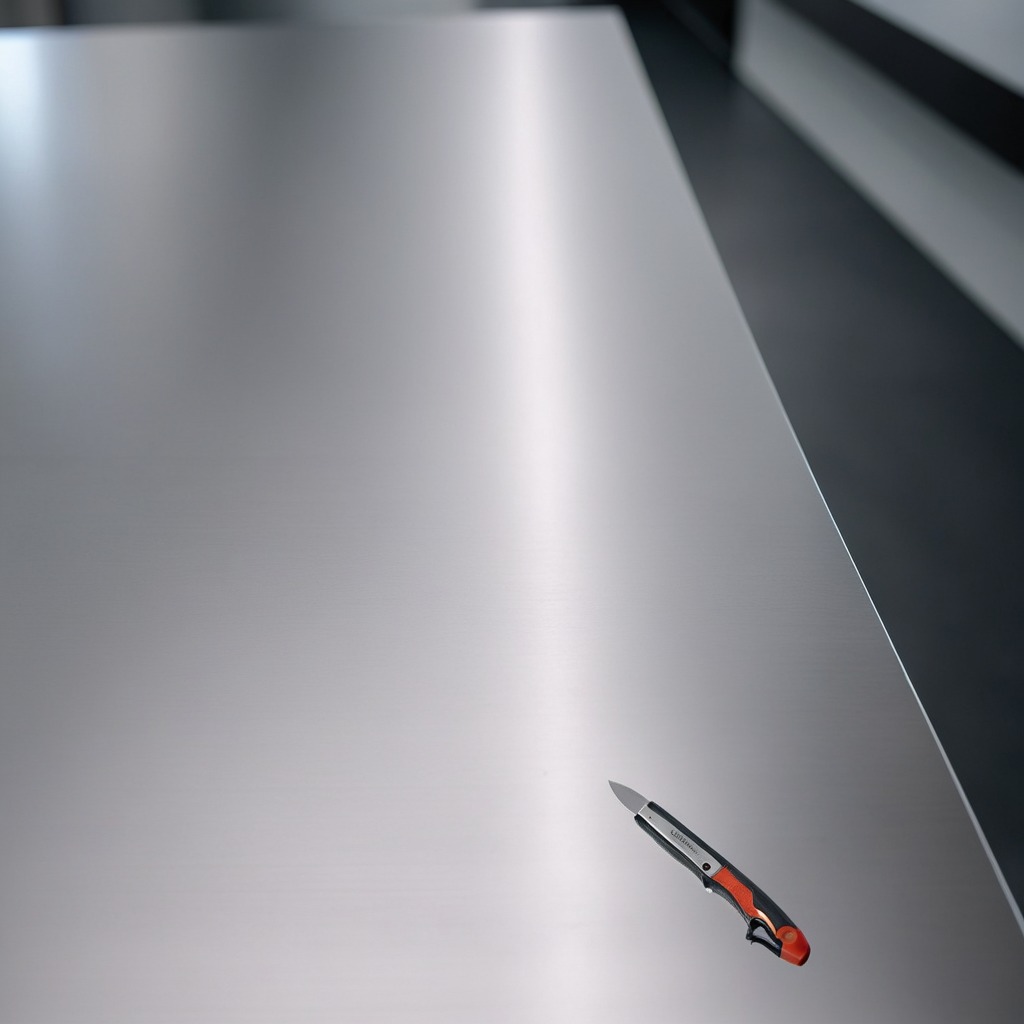
A utility knife lies on the stainless steel table in a high-end prototyping lab.